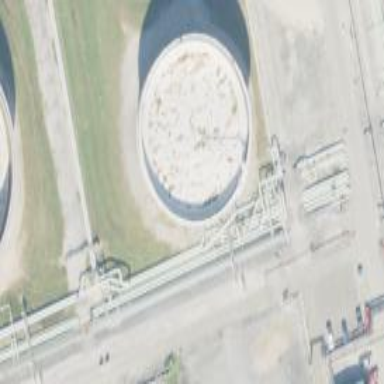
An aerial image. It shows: Storage tank created as man-made structure.